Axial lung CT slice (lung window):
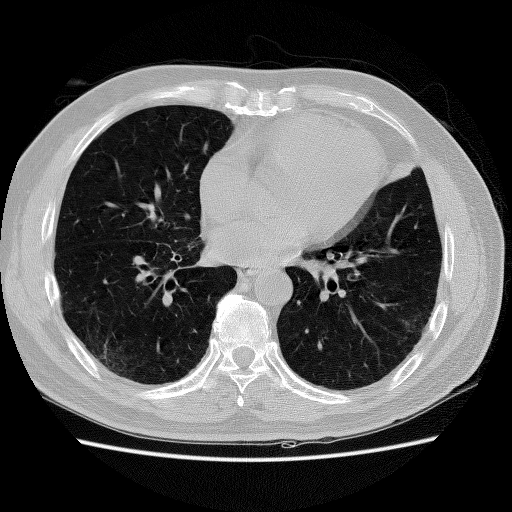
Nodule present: no